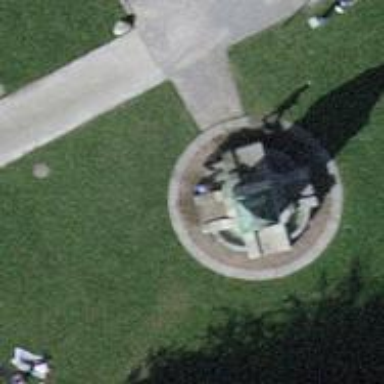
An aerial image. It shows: Fountain.